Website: slack
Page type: payment
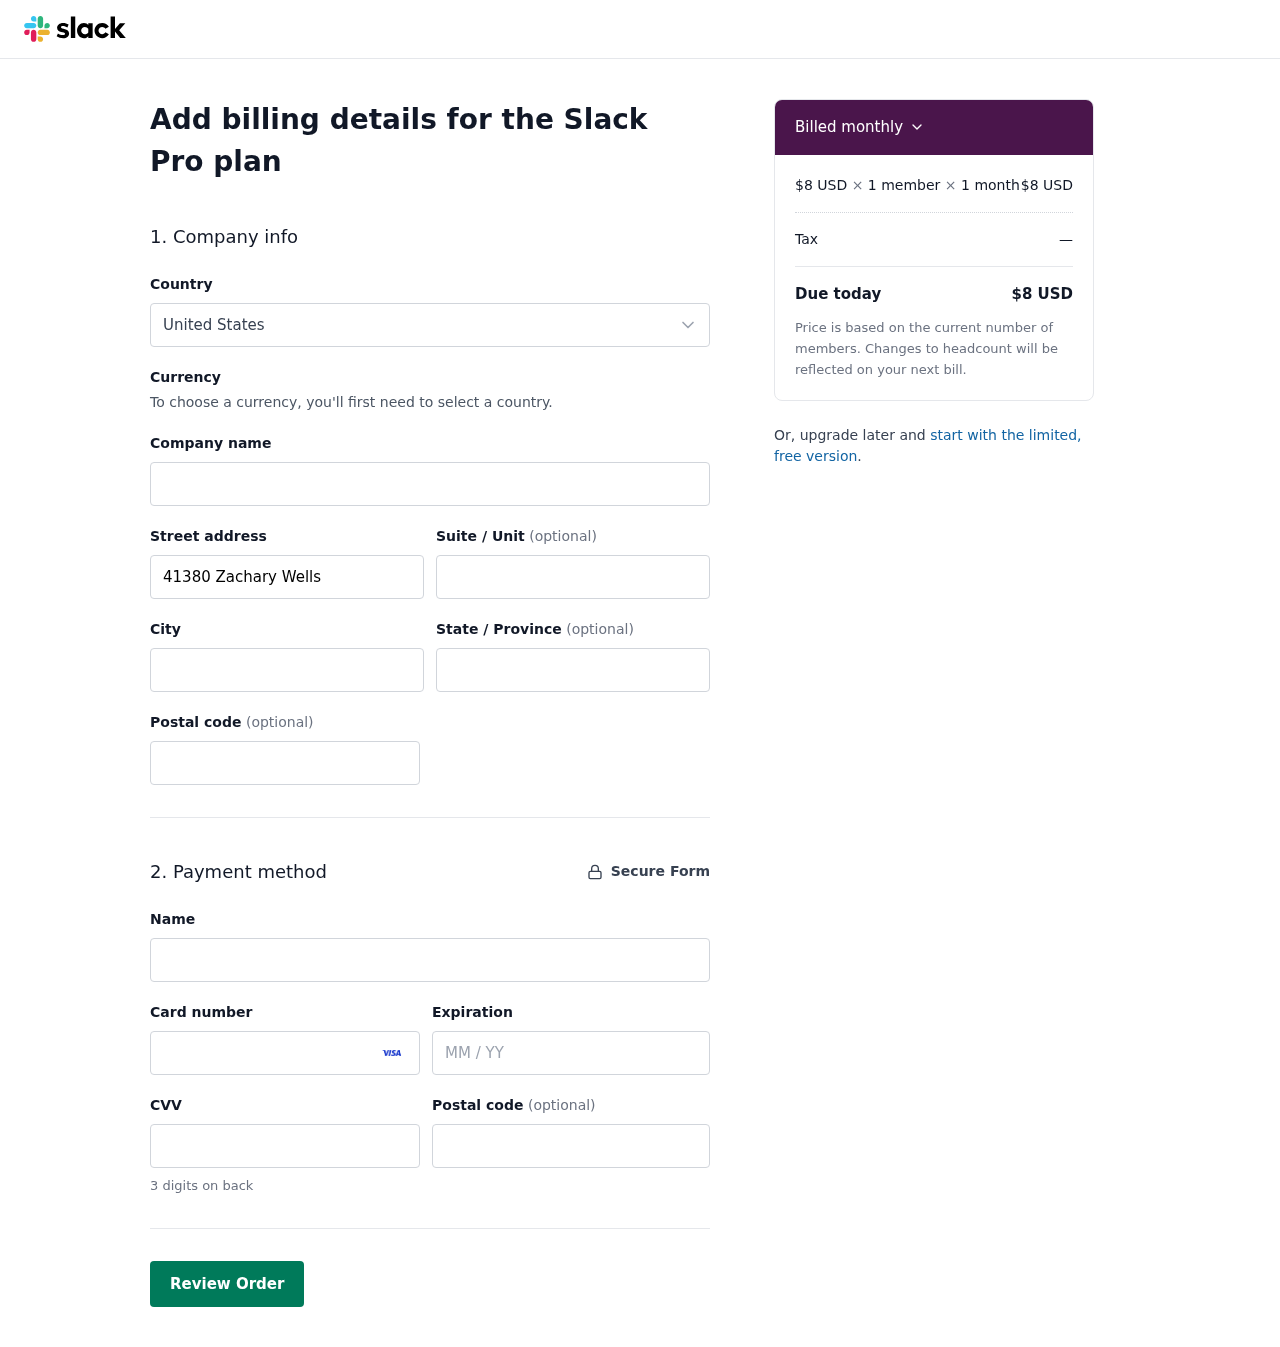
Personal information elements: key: PII_COUNTRY
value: United States
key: PII_STREET
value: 41380 Zachary Wells
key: PII_CITY
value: North Vickie
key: PII_STATE
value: DC
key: PII_POSTCODE
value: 75976
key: PII_FULLNAME
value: Sandra Alexander
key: PII_CARD_NUMBER
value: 4437 9131 6996 7766
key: PII_CARD_EXPIRY
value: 02/29
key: PII_CARD_CVV
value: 608
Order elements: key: ORDER_PRICE_PER_MEMBER
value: $8 USD
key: ORDER_NUM_MEMBERS
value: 1 member
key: ORDER_NUM_MONTHS
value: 1 month
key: ORDER_SUBTOTAL
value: $8 USD
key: ORDER_TAX
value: —
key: ORDER_TOTAL
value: $8 USD